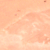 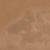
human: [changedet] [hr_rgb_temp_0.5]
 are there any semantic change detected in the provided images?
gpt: Everything remains the same.